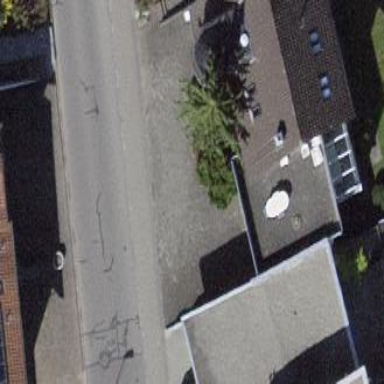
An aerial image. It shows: Residential building.